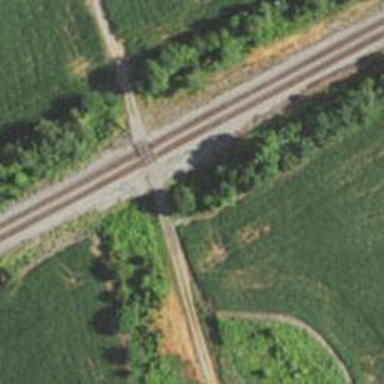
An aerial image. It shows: Railway level crossing.